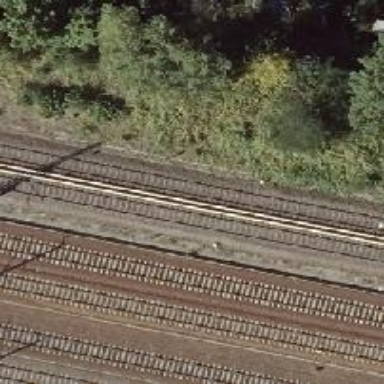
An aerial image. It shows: Railway milestone.